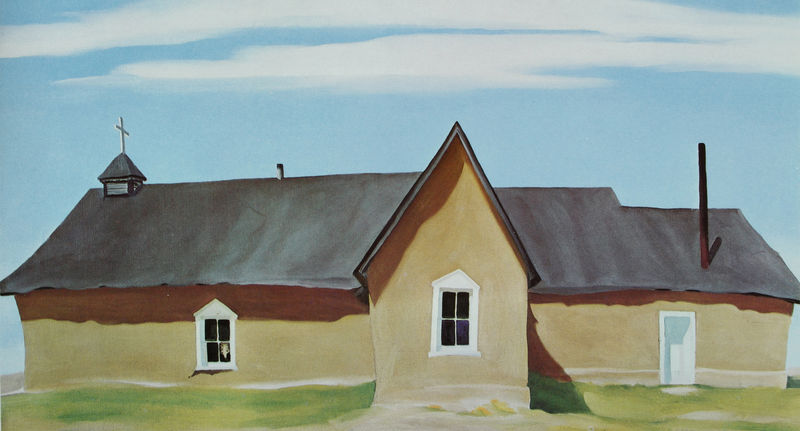
Titel: Cebolla Church
Künstler: Georgia O'Keeffe
Standort: Raleigh (North Carolina)
Institution: North Carolina Museum of Art
Schlagwörter: blau, flügel, himmel, mann, meer, schatten, weiß, wolken, aquarell, dreieck, grün, landschaft, ocker, braun, fenster, frau, grau, licht, mitte, tür, dach, gebäude, gras, haus, rasen, weg, wiese, wolke, beige, mensch, rahmen, erde, horizont, gitter, kirche, sonne, kamin, schornstein, ruhe, fassade, hopper, italien, mittag, giebel, sprossenfenster, spitz, grass, tor, eingang, kreuz, friedhof, frieden, schiefer, vergittert, bauernhaus, kapelle, tirol, dachreiter, vertikal, o'eeffe, o´keeffe, georgia o'eeffe